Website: ulta-beauty
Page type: delivery-shipping
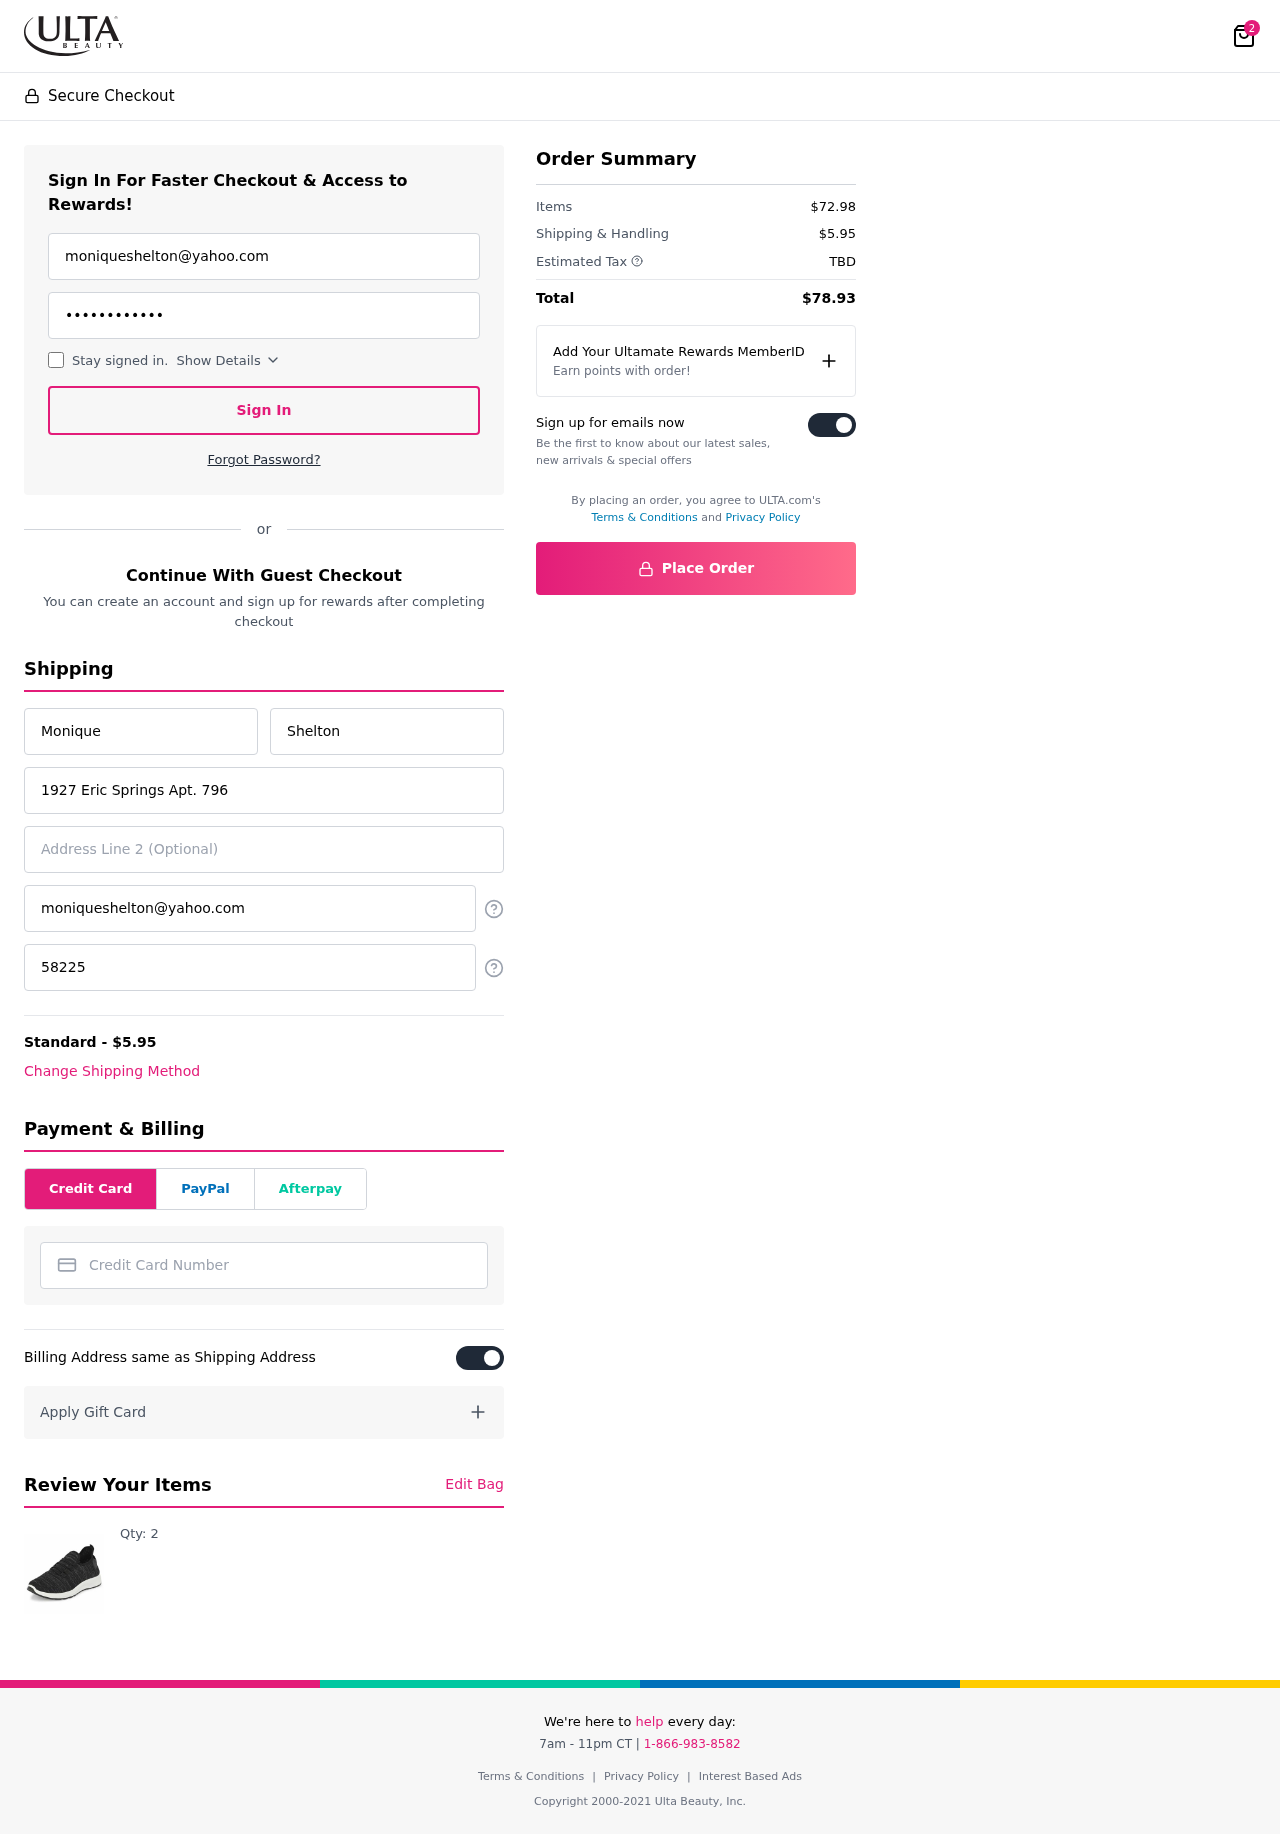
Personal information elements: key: PII_CARD_NUMBER
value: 3436 1454 4029 196
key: PII_EMAIL
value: moniqueshelton@yahoo.com
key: PII_EMAIL2
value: moniqueshelton@yahoo.com
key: PII_FIRSTNAME
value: Monique
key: PII_LASTNAME
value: Shelton
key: PII_PHONE
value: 5822546772
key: PII_STREET
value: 1927 Eric Springs Apt. 796
Product elements: key: PRODUCT1_QUANTITY
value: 2
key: PRODUCT1
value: Qty: 2
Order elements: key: ORDER_NUM_ITEMS
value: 2
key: ORDER_SHIPPING_COST
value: $5.95
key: ORDER_SUBTOTAL
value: $72.98
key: ORDER_TAX
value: TBD
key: ORDER_TOTAL
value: $78.93